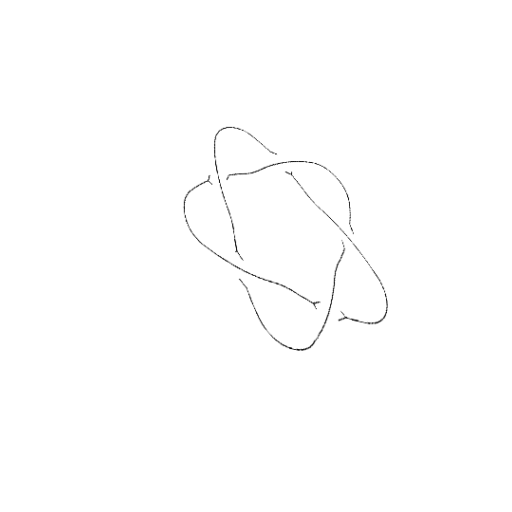
Crossing number: 5